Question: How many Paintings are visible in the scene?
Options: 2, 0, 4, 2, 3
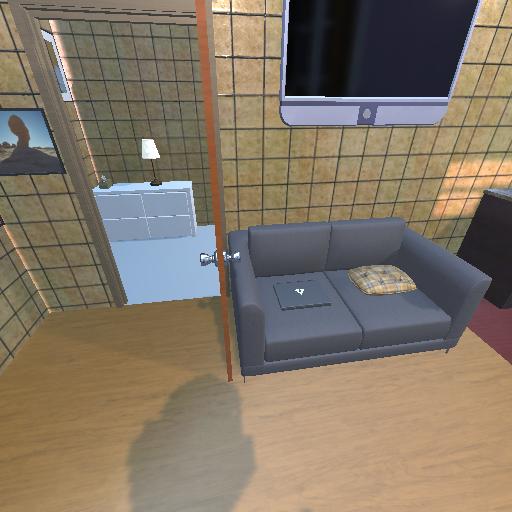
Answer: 2